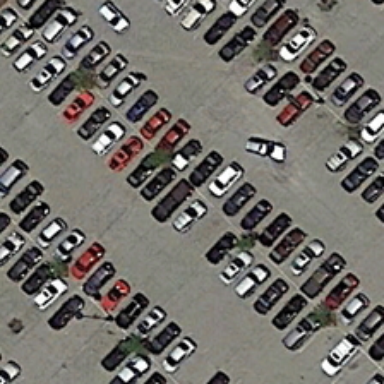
Many cars are parked in a parking lot .